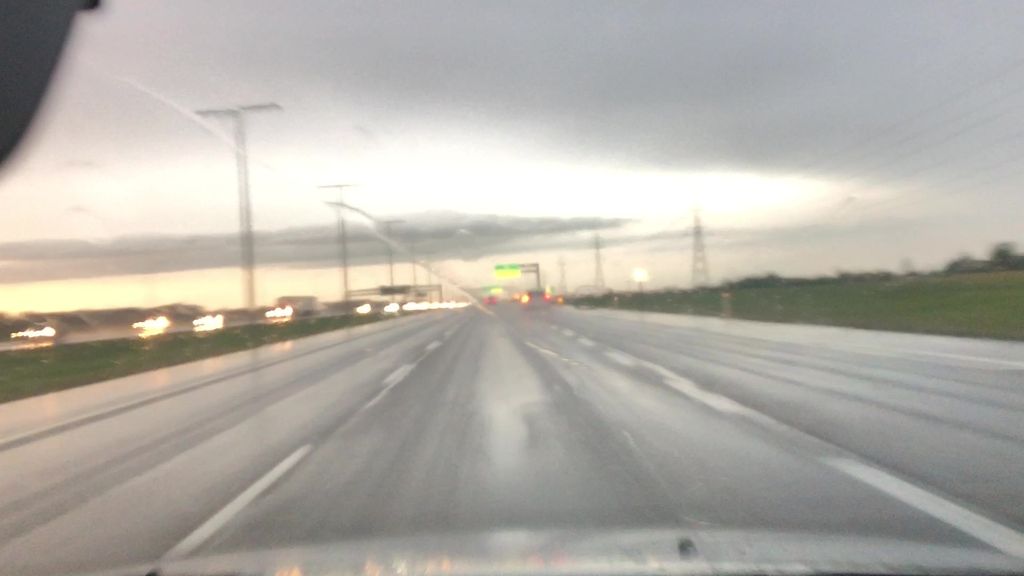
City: edmonton